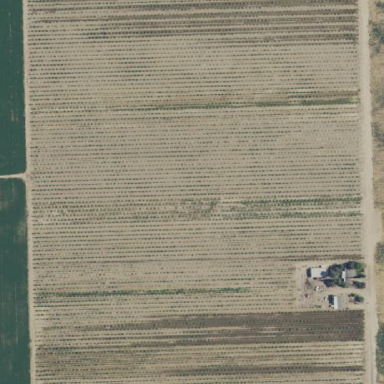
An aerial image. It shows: Almond orchard with rows of almond trees.